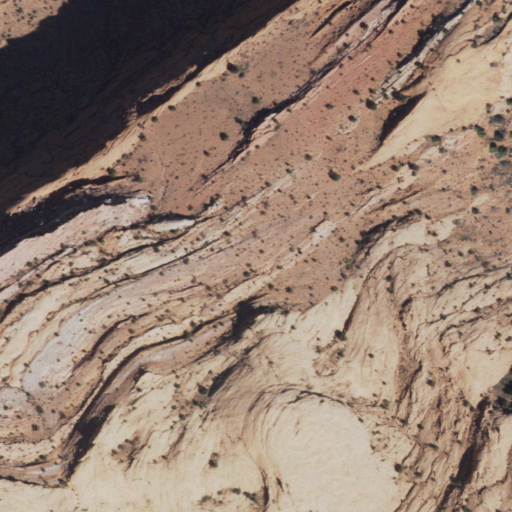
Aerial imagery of ridge(s) in Arizona named Comb Ridge containing shrub, barren land, and grassland